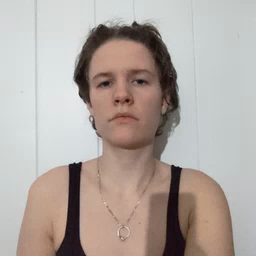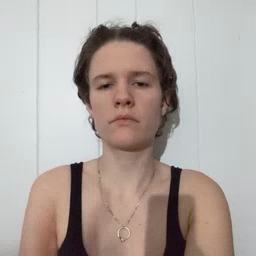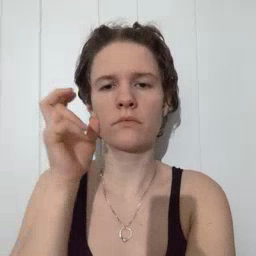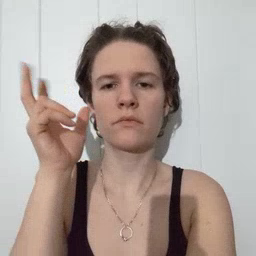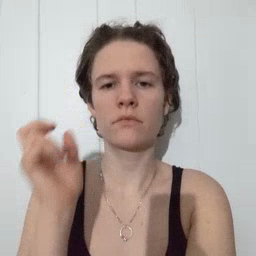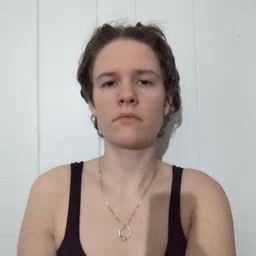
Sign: hear